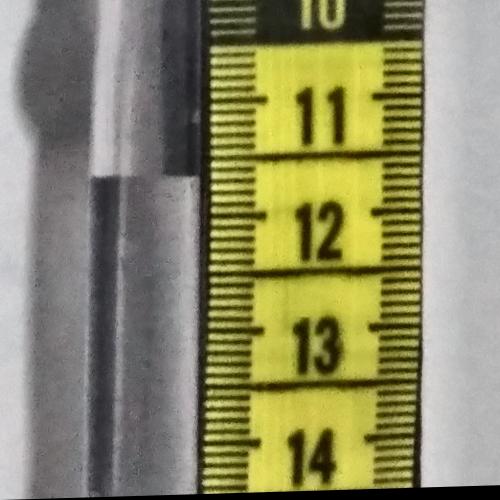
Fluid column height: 11.7 cm